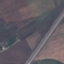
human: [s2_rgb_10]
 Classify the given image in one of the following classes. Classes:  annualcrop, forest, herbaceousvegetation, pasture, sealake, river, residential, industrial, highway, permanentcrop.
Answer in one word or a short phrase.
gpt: Highway